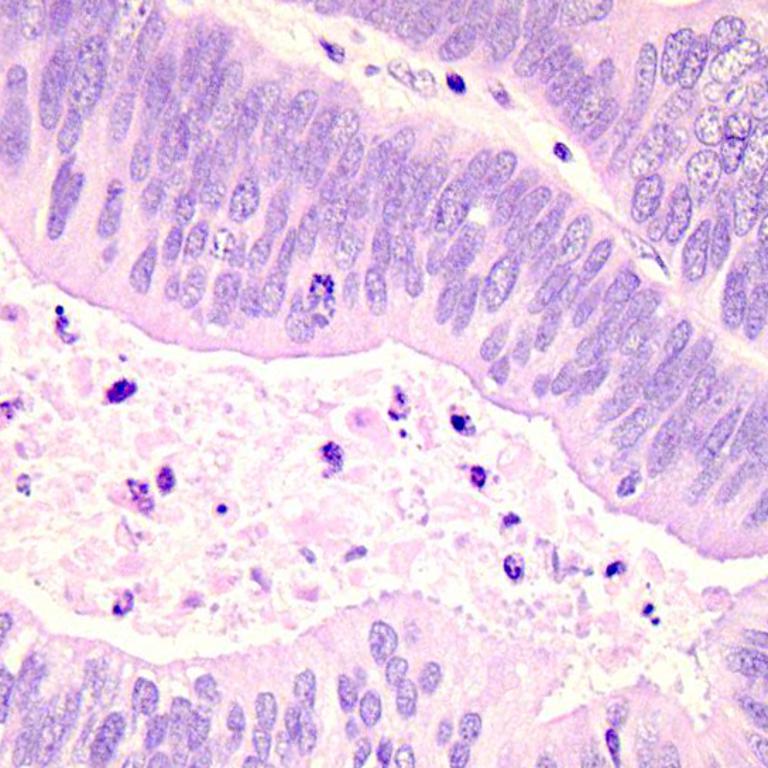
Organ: colon
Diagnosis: adenocarcinomas